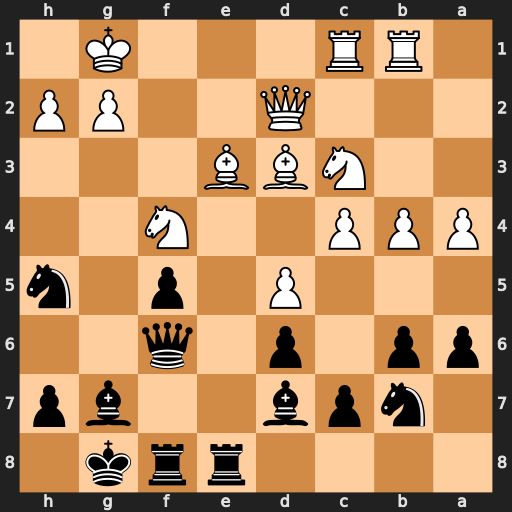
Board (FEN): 4rrk1/1npb2bp/pp1p1q2/3P1p1n/PPP2N2/2NBB3/3Q2PP/1RR3K1
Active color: b
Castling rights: -
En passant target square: -
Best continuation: Rxe3 Qxe3 Qd4 Qxd4 Bxd4+ Kh1 Nxf4